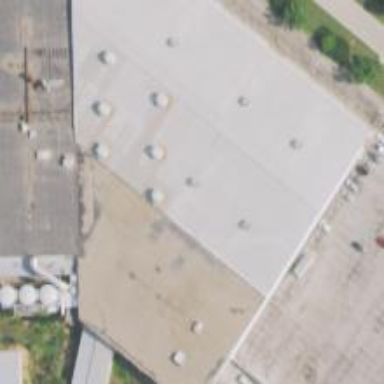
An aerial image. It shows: Industrial building.